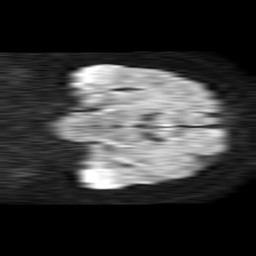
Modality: TRACE
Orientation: coronal
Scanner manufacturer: philips
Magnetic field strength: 1.5 T
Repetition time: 4.6 s
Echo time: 0.08517 s